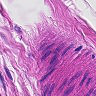
Metastatic tissue present: no